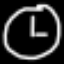
Label: clock